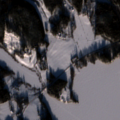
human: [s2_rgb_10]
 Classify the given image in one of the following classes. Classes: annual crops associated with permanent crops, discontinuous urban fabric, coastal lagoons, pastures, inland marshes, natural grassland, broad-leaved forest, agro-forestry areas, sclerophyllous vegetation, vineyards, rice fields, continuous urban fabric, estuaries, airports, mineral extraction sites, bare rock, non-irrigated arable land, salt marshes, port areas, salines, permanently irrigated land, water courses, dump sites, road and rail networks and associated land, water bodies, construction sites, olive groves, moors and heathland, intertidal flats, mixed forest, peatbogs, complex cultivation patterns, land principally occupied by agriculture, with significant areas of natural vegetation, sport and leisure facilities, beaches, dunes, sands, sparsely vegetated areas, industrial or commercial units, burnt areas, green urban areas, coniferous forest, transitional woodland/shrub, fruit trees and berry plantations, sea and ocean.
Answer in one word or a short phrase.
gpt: land principally occupied by agriculture, with significant areas of natural vegetation, coniferous forest, mixed forest, inland marshes, water bodies